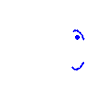
Particle: electron